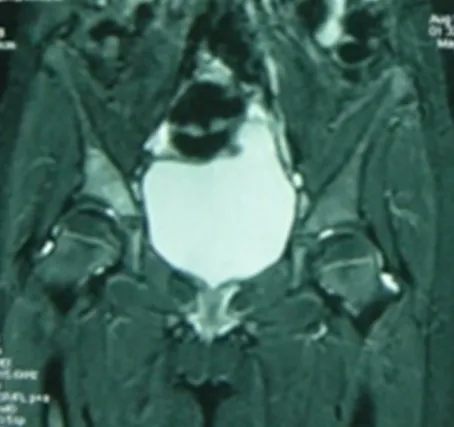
3 months after first MRI, reduction of oedema in the roof of the acetabulum without bone lesion.
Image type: radiology (mri)